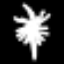
Label: palm tree